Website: home-depot
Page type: account-selection
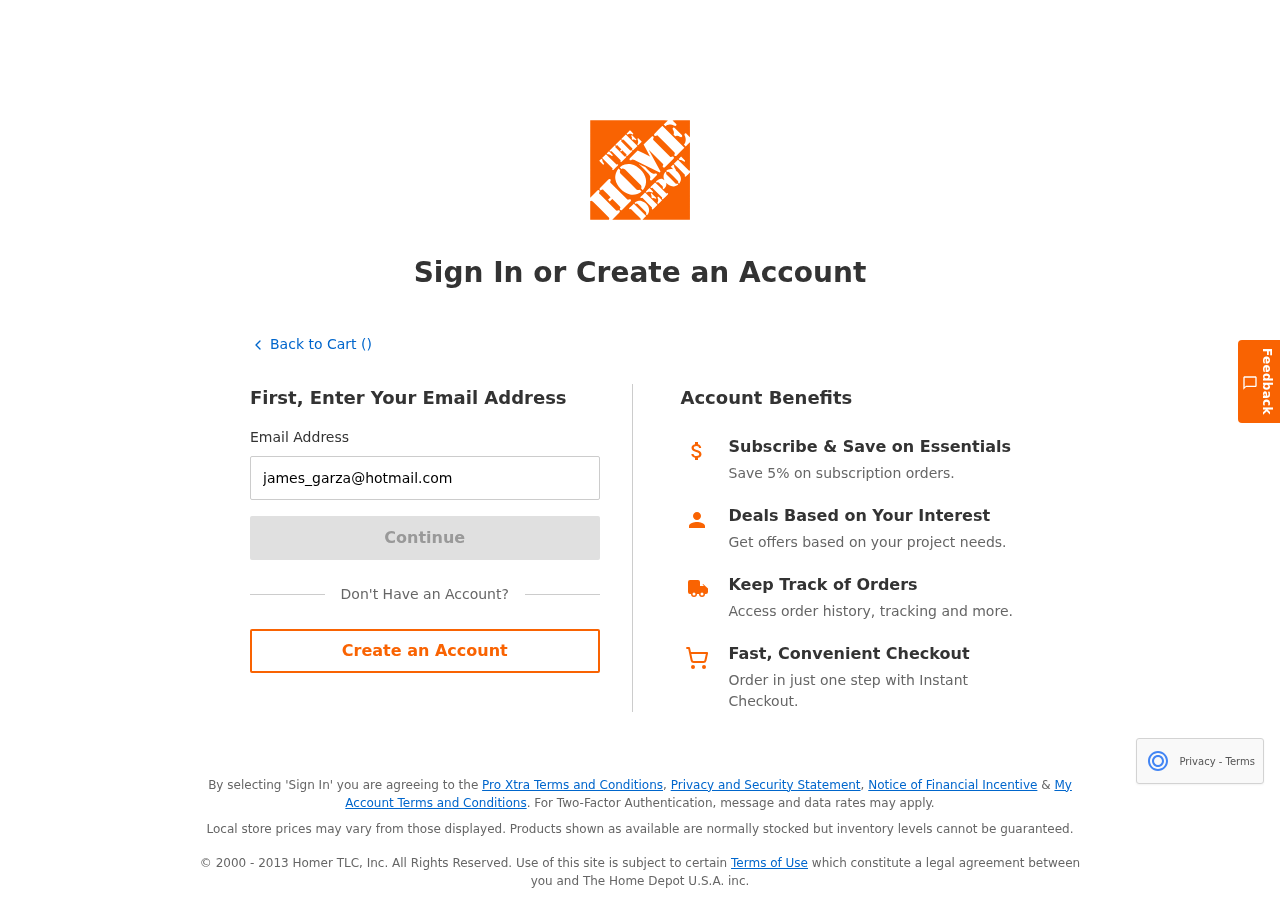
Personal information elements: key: PII_EMAIL
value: james_garza@hotmail.com